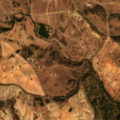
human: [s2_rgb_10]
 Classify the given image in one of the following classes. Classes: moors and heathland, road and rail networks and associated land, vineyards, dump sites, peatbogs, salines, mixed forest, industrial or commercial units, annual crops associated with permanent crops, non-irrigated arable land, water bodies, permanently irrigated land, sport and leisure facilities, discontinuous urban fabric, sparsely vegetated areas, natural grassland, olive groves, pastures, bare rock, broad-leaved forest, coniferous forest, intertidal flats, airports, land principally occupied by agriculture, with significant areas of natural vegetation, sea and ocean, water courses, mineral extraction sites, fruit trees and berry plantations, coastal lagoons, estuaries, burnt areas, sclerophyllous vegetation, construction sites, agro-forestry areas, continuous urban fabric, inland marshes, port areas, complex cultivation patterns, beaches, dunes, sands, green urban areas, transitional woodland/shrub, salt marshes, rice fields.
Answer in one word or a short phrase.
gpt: non-irrigated arable land, agro-forestry areas, transitional woodland/shrub